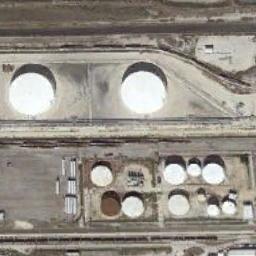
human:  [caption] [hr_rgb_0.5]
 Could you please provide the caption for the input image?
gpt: There are big and small white storage tanks on the bare land .

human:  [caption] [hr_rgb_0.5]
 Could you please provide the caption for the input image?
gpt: There are nine tanks of different size .

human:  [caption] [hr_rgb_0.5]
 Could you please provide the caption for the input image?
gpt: There are many neatly arranged storage tanks and many cars in the factory .

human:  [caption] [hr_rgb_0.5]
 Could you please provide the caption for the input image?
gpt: There are several buildings beside the storage tanks .

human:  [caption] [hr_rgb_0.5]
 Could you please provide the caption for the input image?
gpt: There are some storage tanks of different sizes .